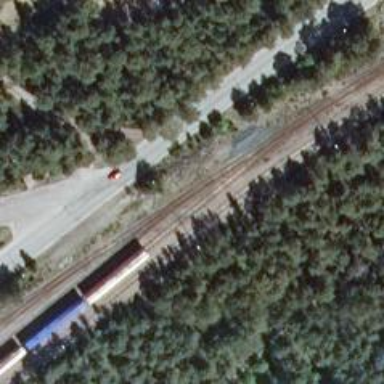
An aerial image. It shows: Railway yard used for servicing trains.